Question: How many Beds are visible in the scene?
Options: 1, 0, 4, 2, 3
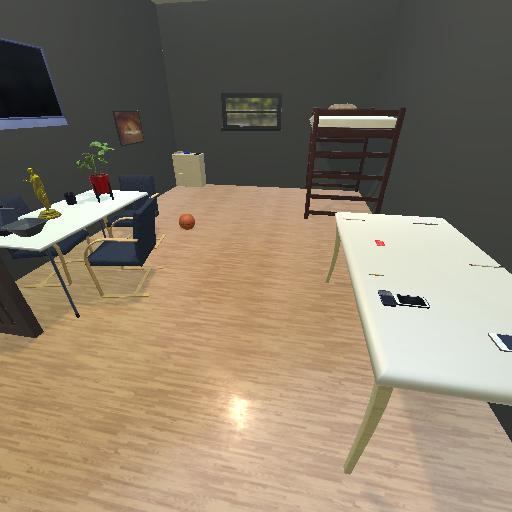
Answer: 1